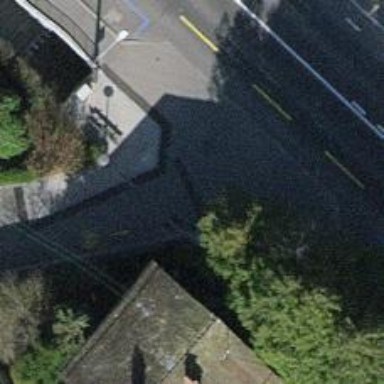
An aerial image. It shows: Footway crossing with marked asphalt surface.